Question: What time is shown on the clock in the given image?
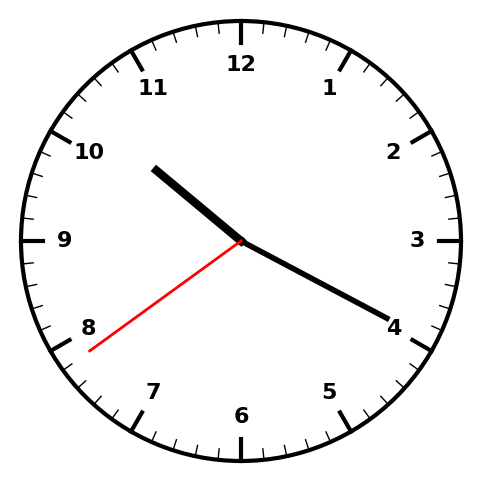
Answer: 10:19:39